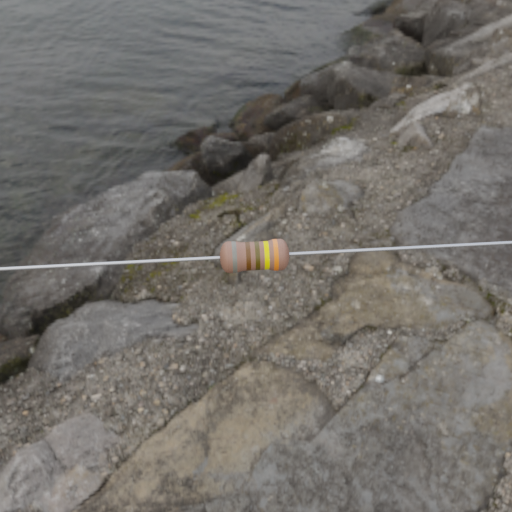
Resistor colour bands (in order): gray, brown, brown, yellow, orange